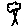
Label: tree